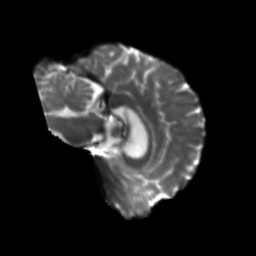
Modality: T2w
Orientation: sagittal
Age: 44
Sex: female
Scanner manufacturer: siemens
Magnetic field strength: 3 T
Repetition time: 5.47 s
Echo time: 0.0854 s